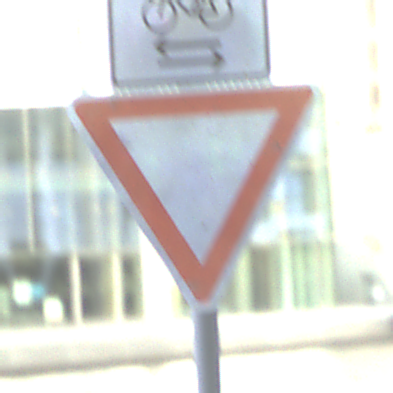
Verkehrszeichen: VorfahrtGewaehren
Zusatzzeichen oben: RichtungsangabeDurchPfeile9
Umgebung: Outdoor, Urban
Tageszeit: SunriseSunset
Wetter: PartlyCloudy
Licht: Natural
Jahreszeit: NotSpecified
Kontrast: MediumContrast